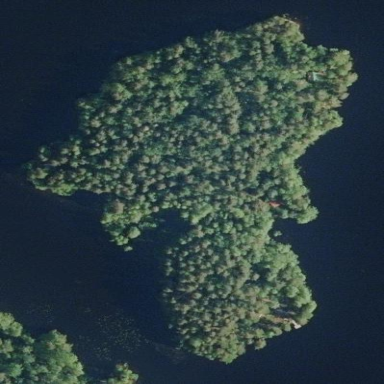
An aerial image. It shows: Island covered with forest.